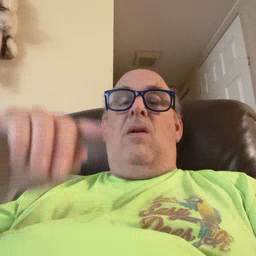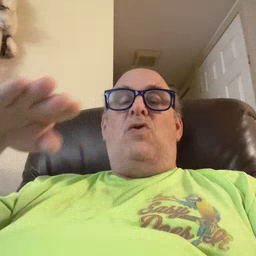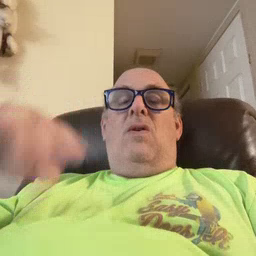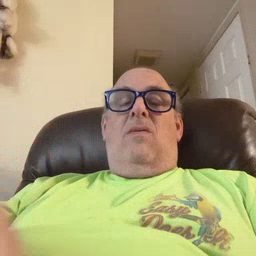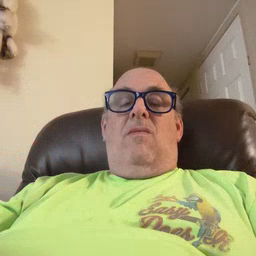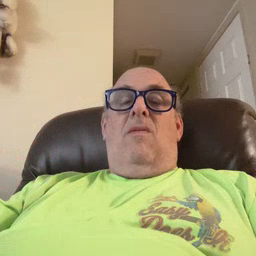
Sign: child